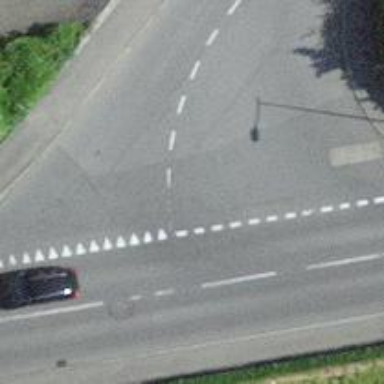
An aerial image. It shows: Road with "give way" sign.